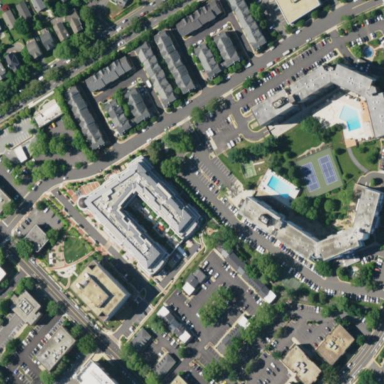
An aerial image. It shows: Apartment building suitable for tourism.